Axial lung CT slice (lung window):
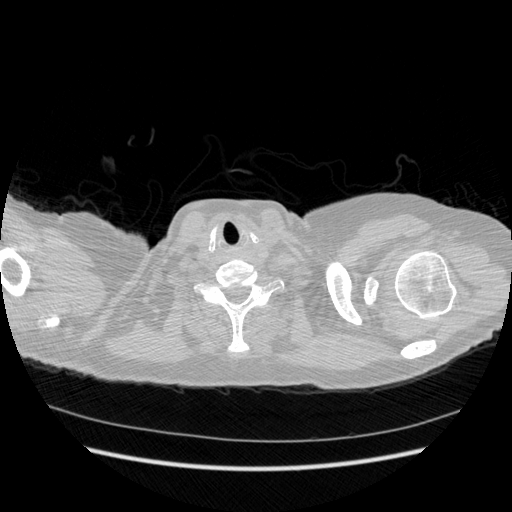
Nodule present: no